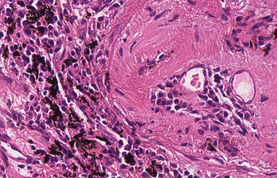
Tumor epithelial tissue: no
Tumor-associated stroma tissue: yes
Normal tissue: no